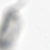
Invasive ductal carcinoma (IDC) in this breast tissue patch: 0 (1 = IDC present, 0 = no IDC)